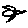
Label: bird